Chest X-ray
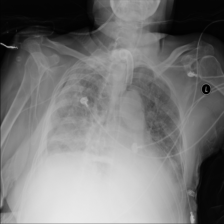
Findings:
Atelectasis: negative
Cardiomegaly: negative
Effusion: negative
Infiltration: positive
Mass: negative
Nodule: negative
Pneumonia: negative
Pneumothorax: negative
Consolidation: positive
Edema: negative
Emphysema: negative
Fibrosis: negative
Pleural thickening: negative
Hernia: negative